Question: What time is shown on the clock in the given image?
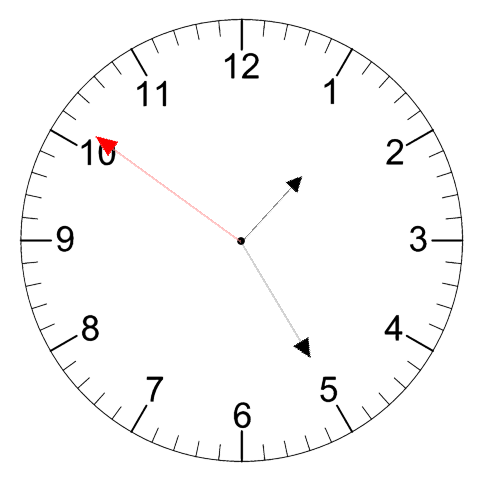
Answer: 01:24:51